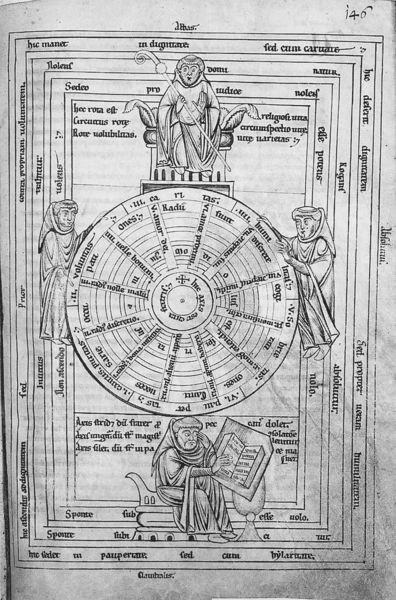
Titel: Liber Avium, De volutione rotarum
Künstler: Hugh of Fouilloy
Institution: Heiligenkreuz, Bibliothek
Schlagwörter: gott, umhang, weiß, sitzen, schwarz, malerei, kappe, gelehrte, figur, kutte, sessel, blatt, kreis, stock, schrift, papier, stab, französisch, rad, bischof, thron, buch, kloster, druck, seite, text, buchdruck, buchseite, christus, priester, mönch, mönche, kutten, gelehrter, hirtenstab, zepter, tonsur, latein, kalender, buchmalerei, abt, astrologie, astronomie, evangelium, manuskript, diagramm, monate, lebensrad, 1300, 146, #1300, buchimbuch, abtt, jahresuhr